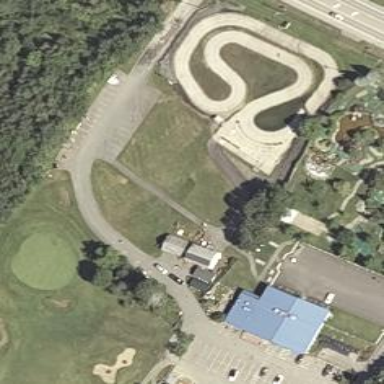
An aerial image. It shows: Raceway for motor sports.